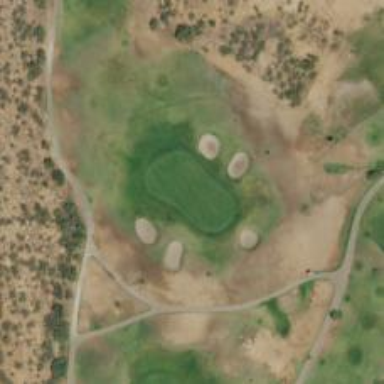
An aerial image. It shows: View of golf hole.